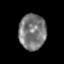
Tissue: skin
Cell type: Epithelial cells
Senescence score: 0.1667
Nuclear area (px): 940
Mean DAPI intensity: 122.424